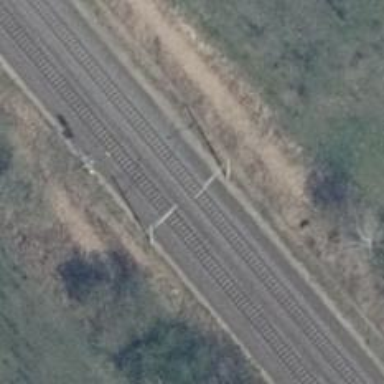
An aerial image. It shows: Milestone along the railway track with catenary mast.